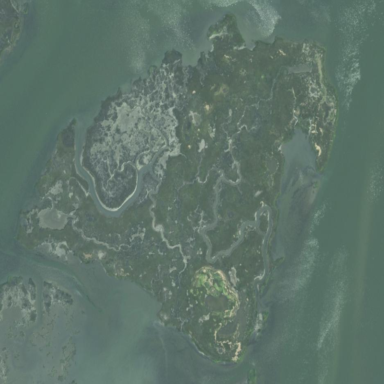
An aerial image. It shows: Islet along the natural coastline.